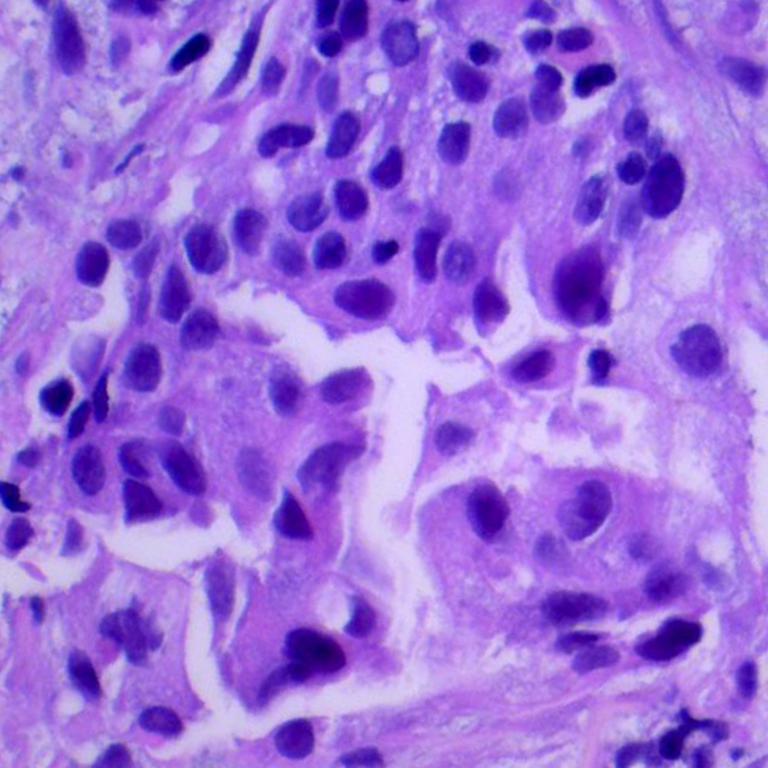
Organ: lung
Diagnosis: adenocarcinomas